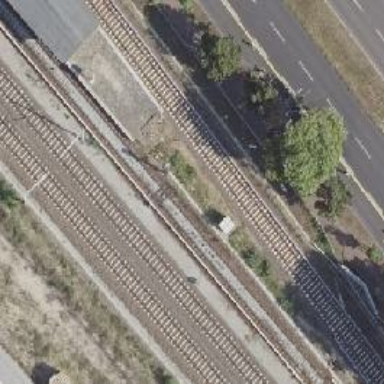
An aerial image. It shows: Railway signal.